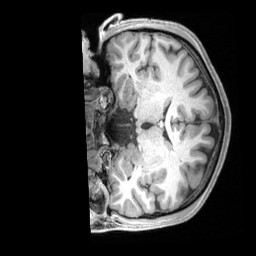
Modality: T1w
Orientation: coronal
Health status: healthy
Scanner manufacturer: siemens
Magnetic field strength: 3 T
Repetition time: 2.4 s
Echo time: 0.00201 s